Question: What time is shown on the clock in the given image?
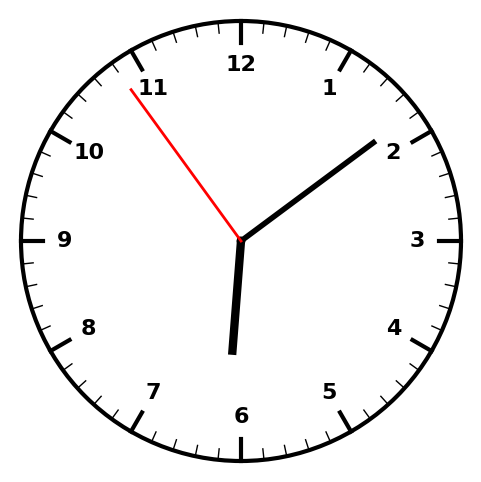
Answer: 06:08:54